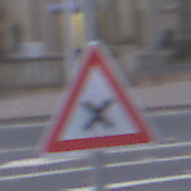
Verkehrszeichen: KreuzungOderEinmuendung
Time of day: SunriseSunset
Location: Outdoor (Urban)
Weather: PartlyCloudy
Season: NotSpecified
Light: Natural